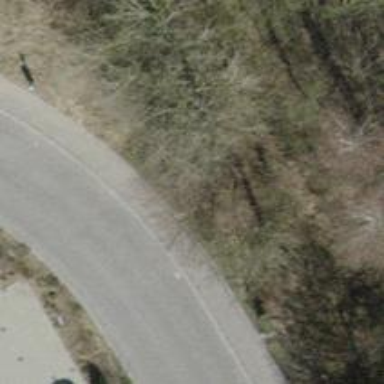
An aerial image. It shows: Sidewalk along the footway.